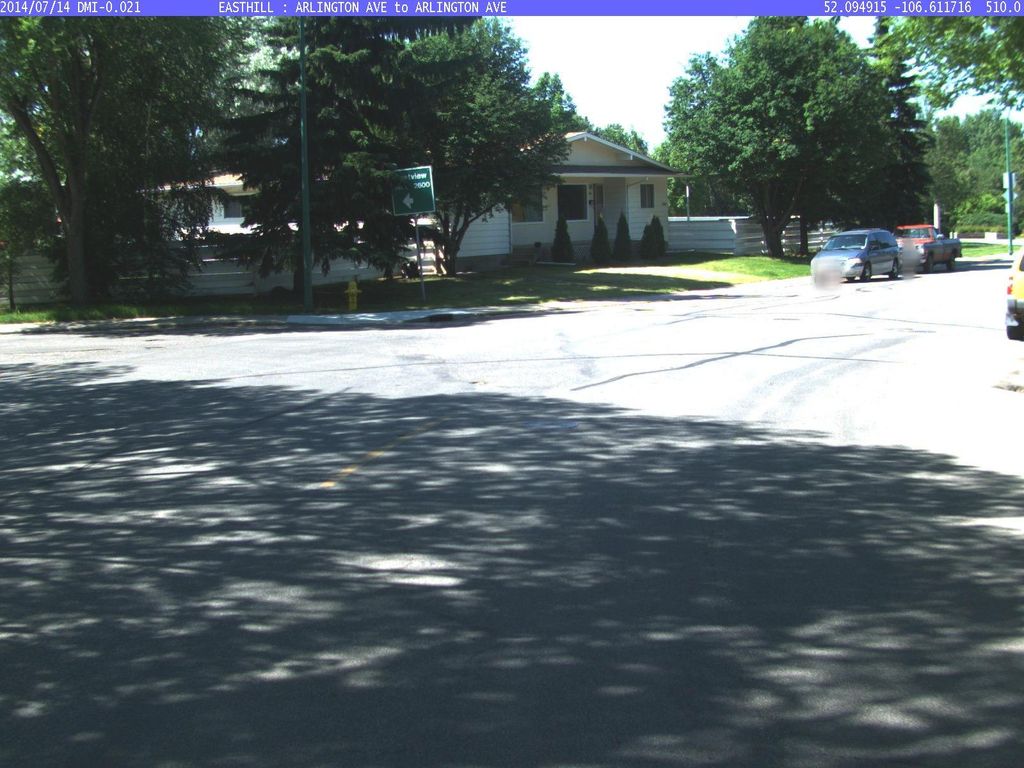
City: saskatoon